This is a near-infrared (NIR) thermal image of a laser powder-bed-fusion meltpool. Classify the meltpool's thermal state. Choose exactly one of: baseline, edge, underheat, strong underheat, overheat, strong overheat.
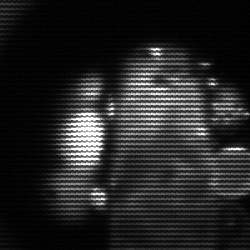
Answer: strong underheat